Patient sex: M
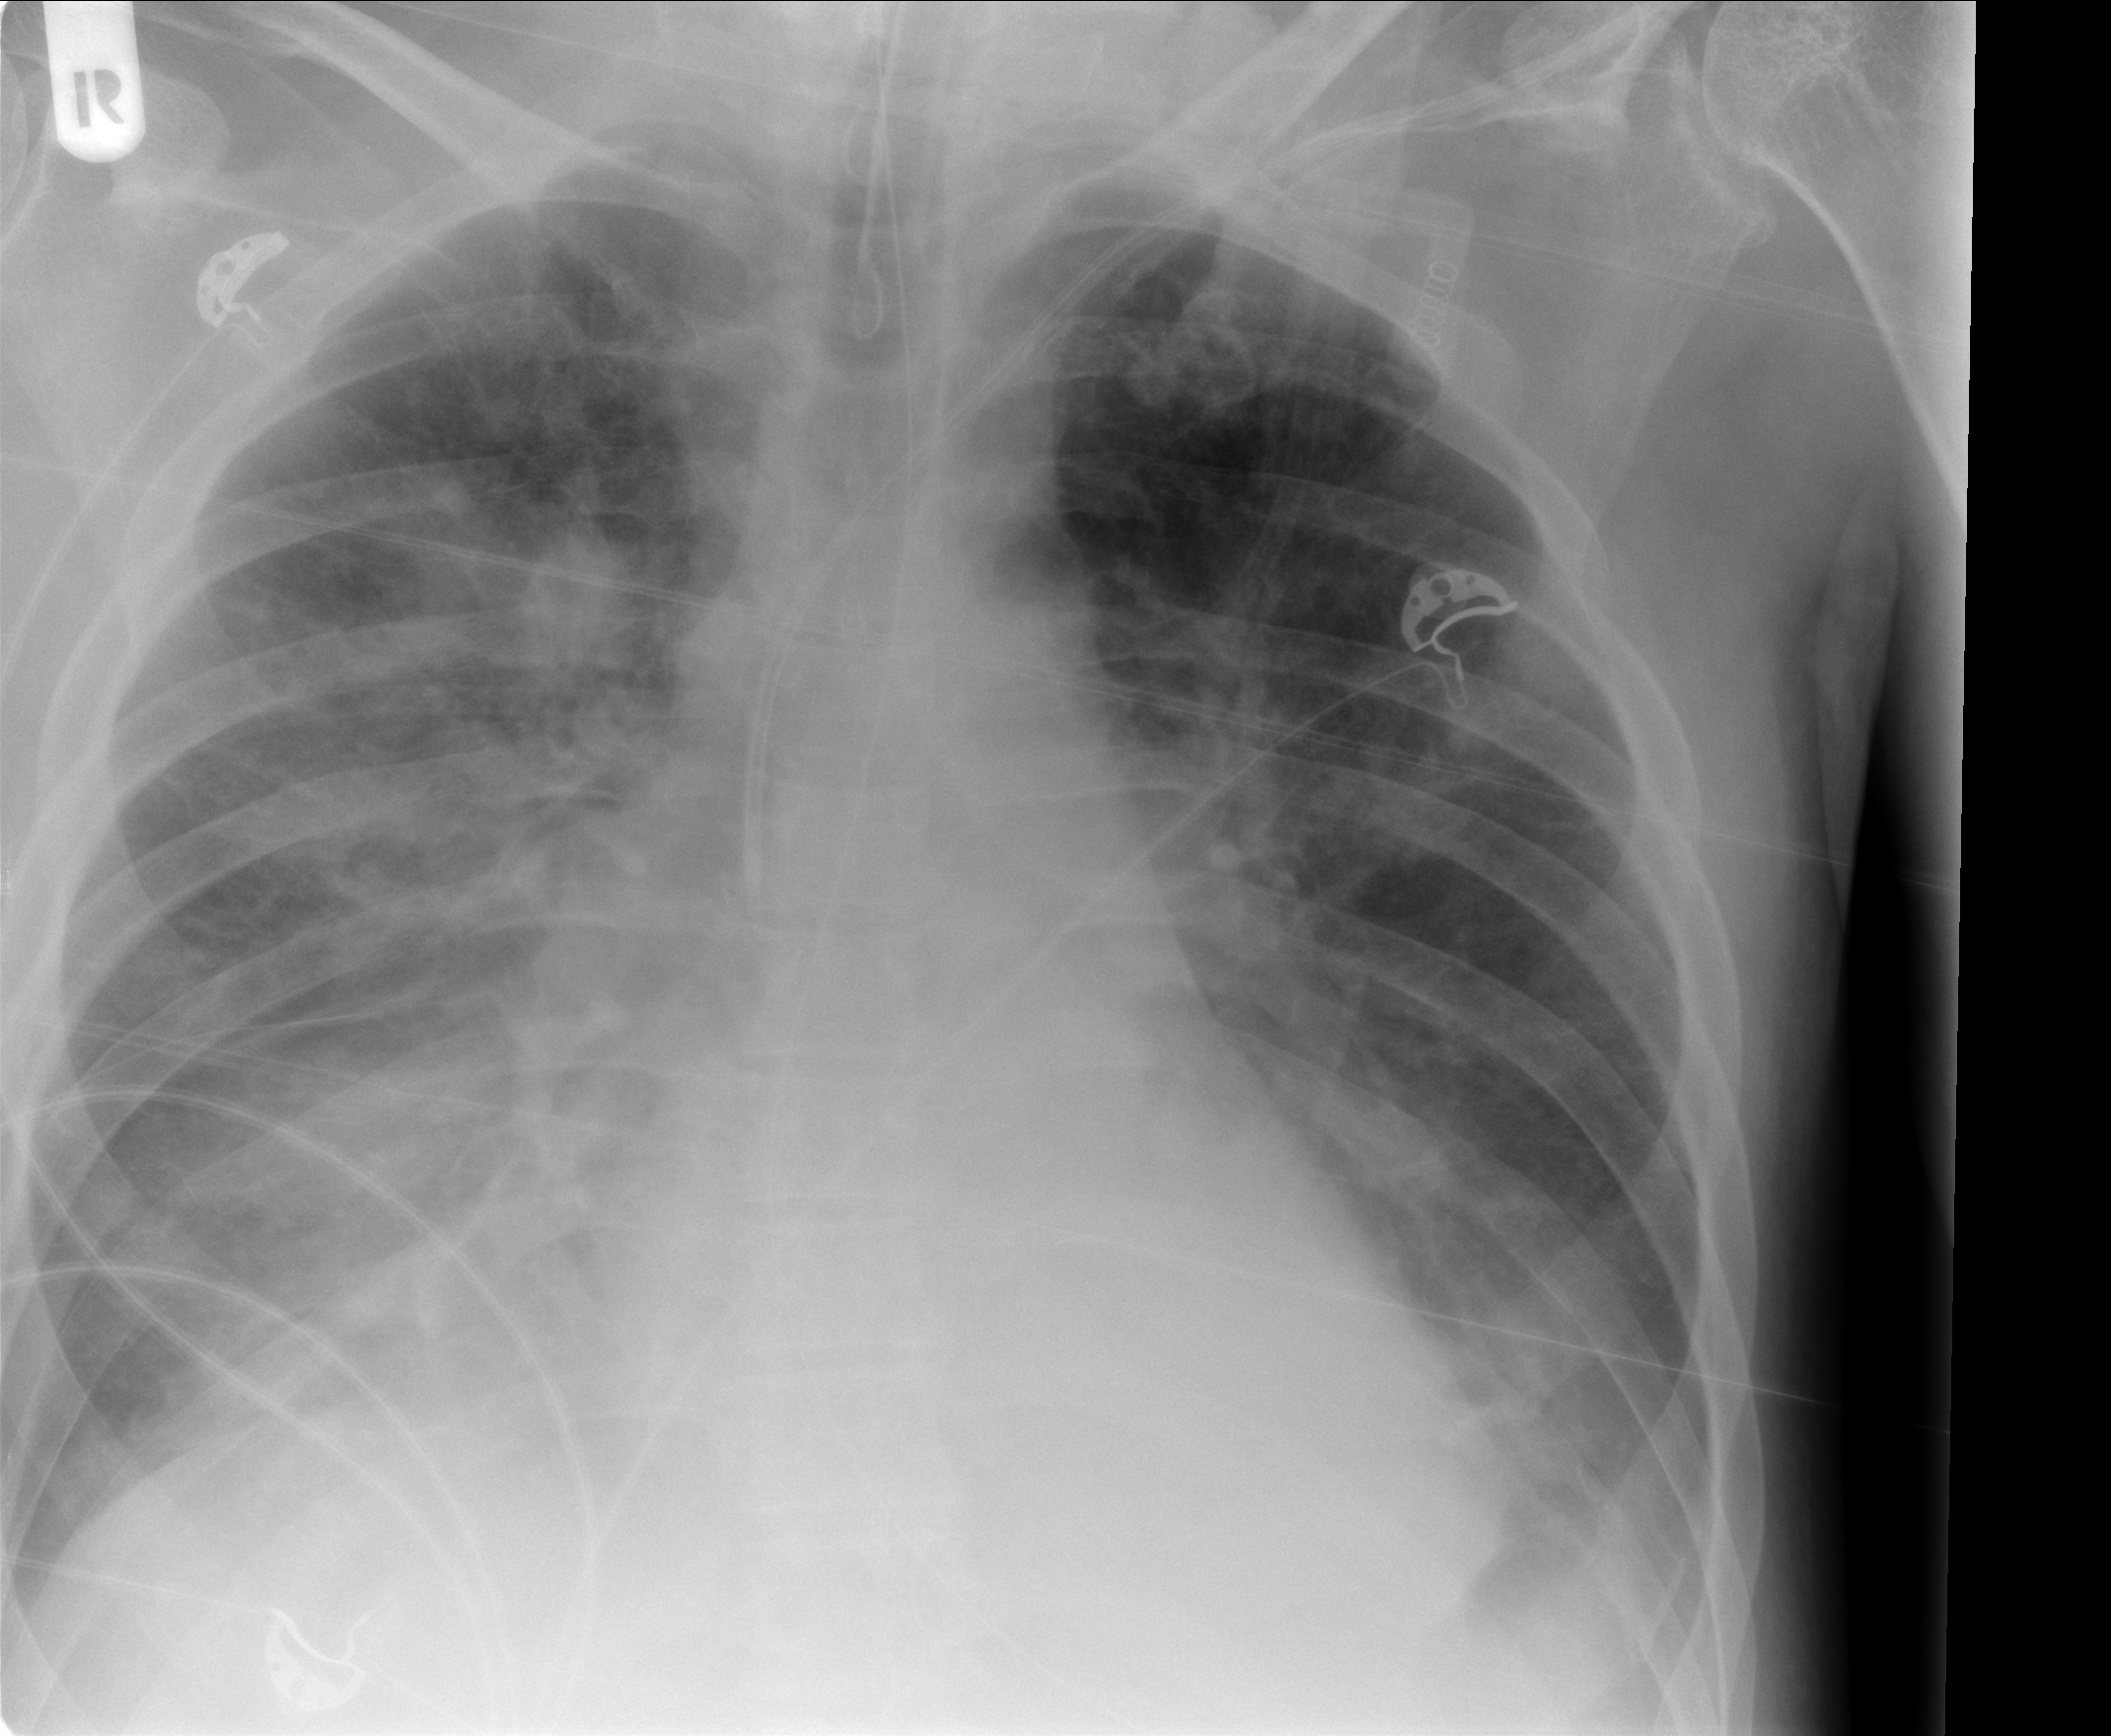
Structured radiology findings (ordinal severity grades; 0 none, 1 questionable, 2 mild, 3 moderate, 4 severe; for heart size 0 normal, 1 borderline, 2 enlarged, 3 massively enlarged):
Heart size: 0
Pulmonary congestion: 0
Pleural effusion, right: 3
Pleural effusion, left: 2
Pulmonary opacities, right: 2
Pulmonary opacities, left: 2
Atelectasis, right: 3
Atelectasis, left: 2